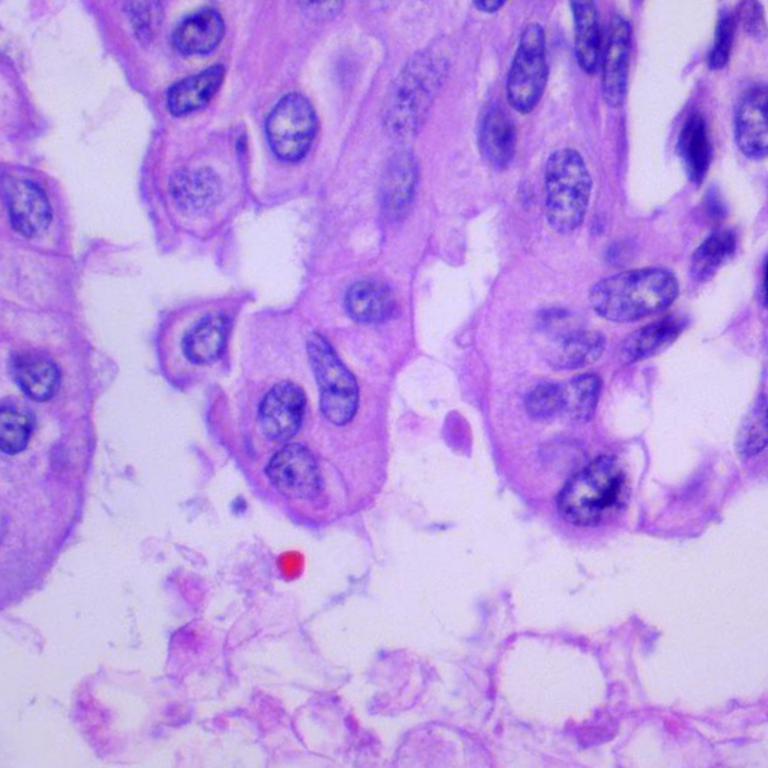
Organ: lung
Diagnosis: adenocarcinomas